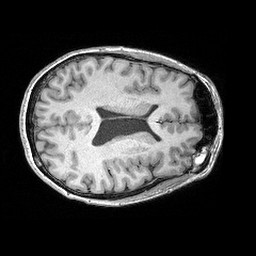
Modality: T1w
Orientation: axial
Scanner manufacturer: siemens
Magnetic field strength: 3 T
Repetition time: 2.3 s
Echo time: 0.00298 s